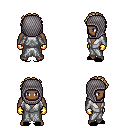
a pixel art fantasy rpg character, male body template, human, dark skin, white robe, red pants, white blonde curly afro hairstyle, chain hood, gold gloves, black slippers, four views (front, back, left, right), 2x2 character sprite sheet, small pixel art, hard edges, no anti-aliasing